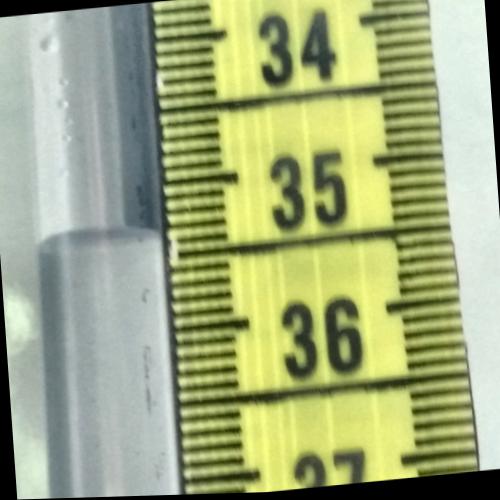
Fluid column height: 35.3 cm